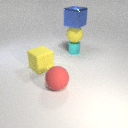
large yellow rubber cube behind large red rubber sphere